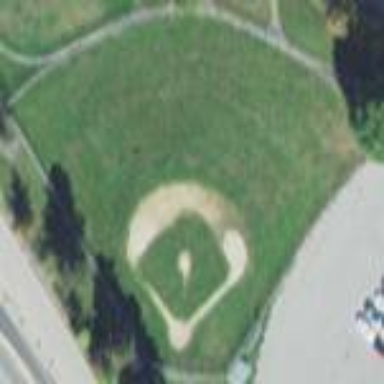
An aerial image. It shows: Baseball pitch for leisure land activities.